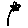
Label: flower